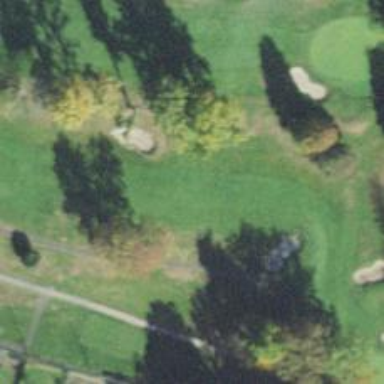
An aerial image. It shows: View of golf hole.